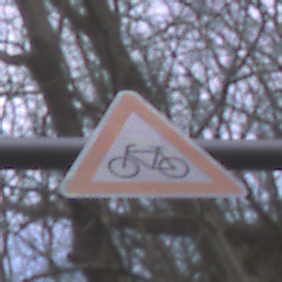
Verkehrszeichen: RadverkehrRechts
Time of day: MorningAfternoon
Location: Outdoor (Nature)
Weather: PartlyCloudy
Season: NotSpecified
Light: Natural